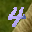
Label: 4